Field crop: tomato
Growth stage: 2
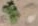
Species: solanum